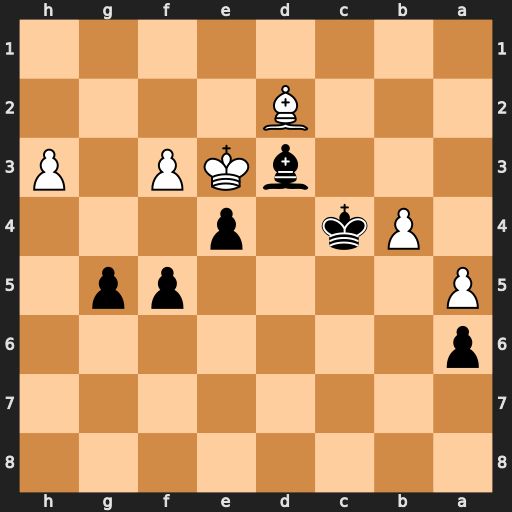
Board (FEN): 8/8/p7/P4pp1/1Pk1p3/3bKP1P/3B4/8
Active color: b
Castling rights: -
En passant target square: -
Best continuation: f4+ Kf2 e3+ Bxe3 fxe3+